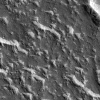
Atmospheric dust classification: not_dusty